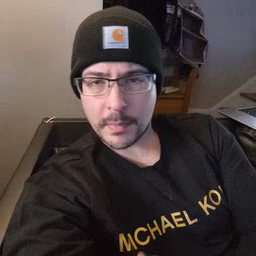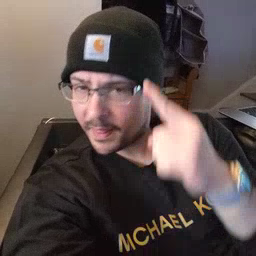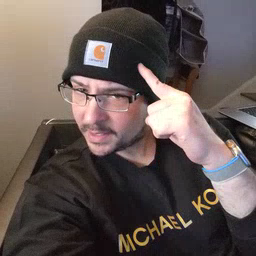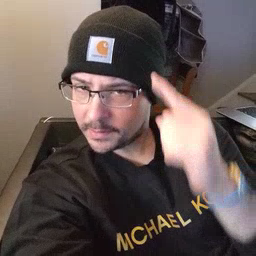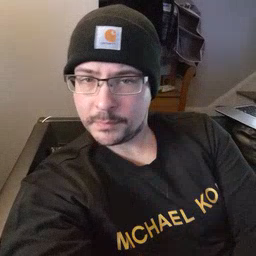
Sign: think